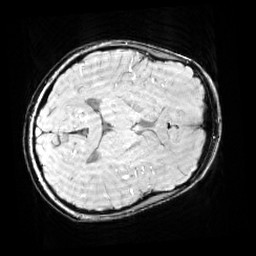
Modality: SWI
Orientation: axial
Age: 11
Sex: male
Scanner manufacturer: siemens
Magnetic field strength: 3 T
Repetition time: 0.027 s
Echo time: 0.02 s